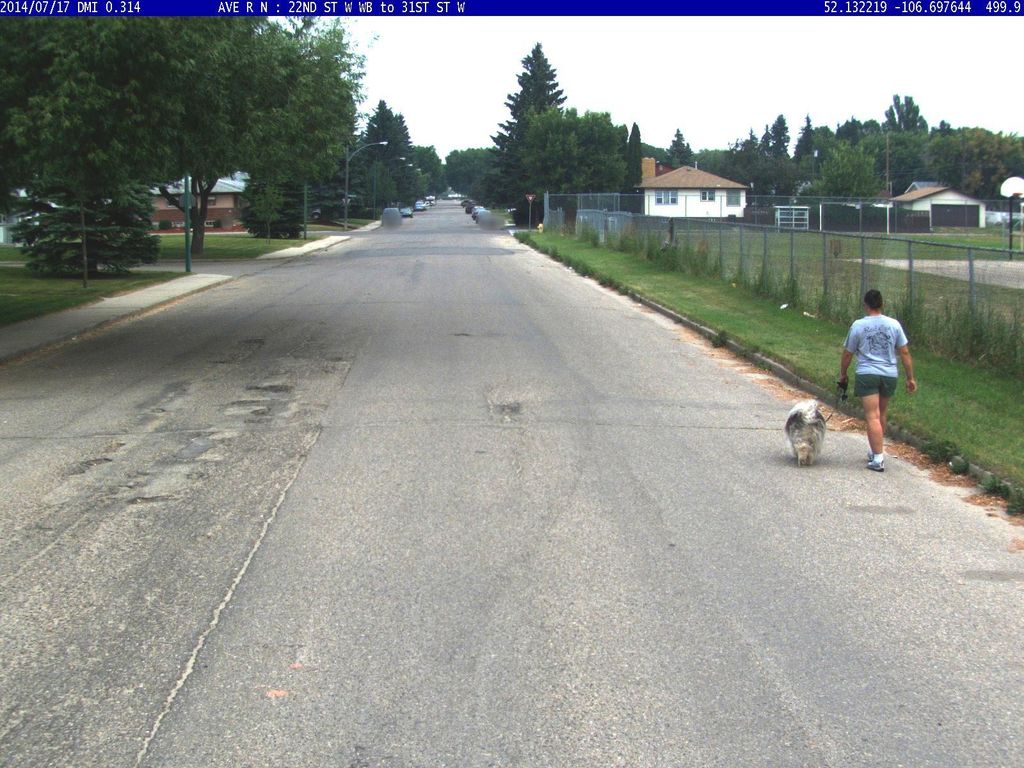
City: saskatoon